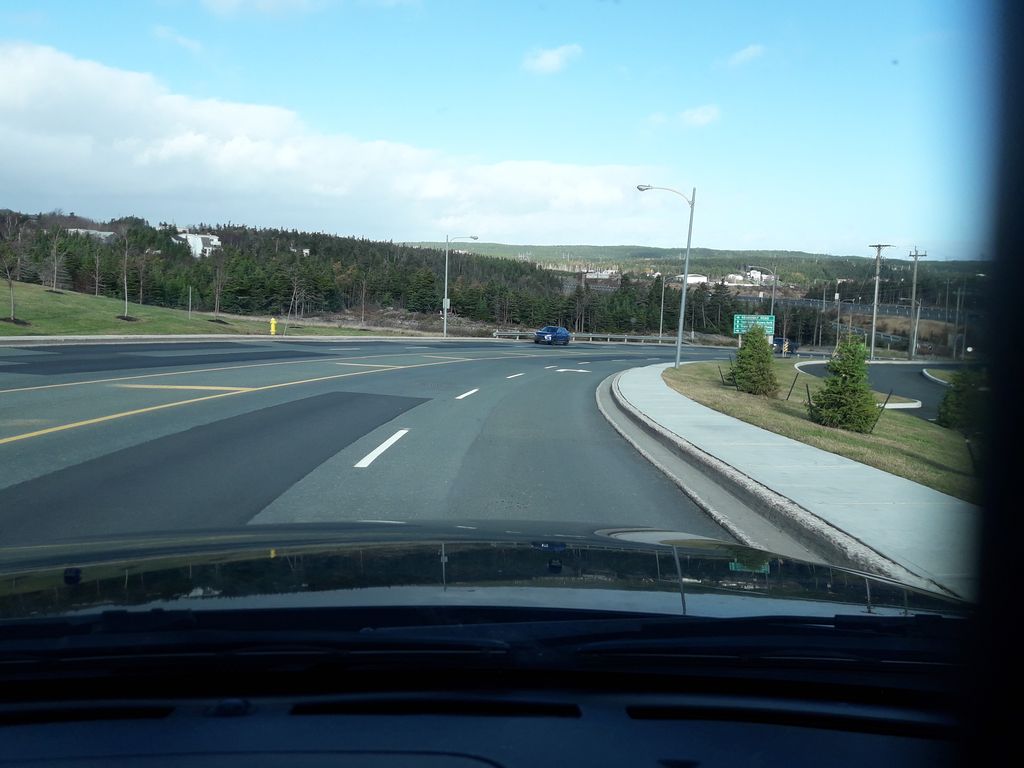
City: st_johns